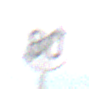
Verkehrszeichen: EndeGeschwindigkeit80
Umgebung: Outdoor, Nature
Tageszeit: MorningAfternoon
Wetter: PartlyCloudy
Licht: Natural
Jahreszeit: NotSpecified
Kontrast: HighContrast